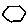
Label: hexagon